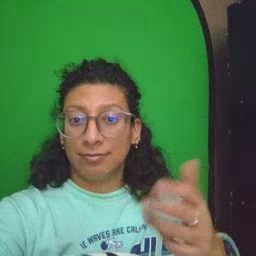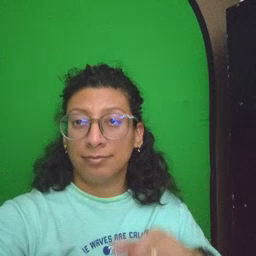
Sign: every